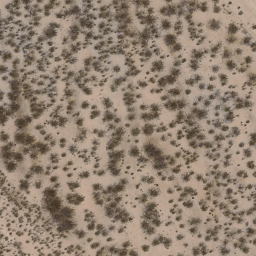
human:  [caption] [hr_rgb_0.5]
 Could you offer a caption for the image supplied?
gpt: Lots of plants scattered on the ground. .

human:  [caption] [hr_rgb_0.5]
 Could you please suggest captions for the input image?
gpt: There are some grey plants scattered on the ground .

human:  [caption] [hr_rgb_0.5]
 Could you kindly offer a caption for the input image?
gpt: Lots of plants scattered in the loess ground. .

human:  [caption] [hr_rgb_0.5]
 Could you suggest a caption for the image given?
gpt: This is a chaparral .

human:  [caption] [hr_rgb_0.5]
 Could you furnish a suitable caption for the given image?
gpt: Some grey plants are scattered in the loess ground .